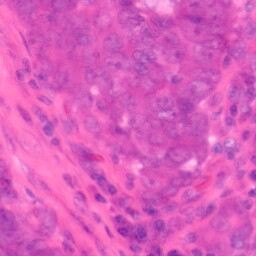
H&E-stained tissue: Colon